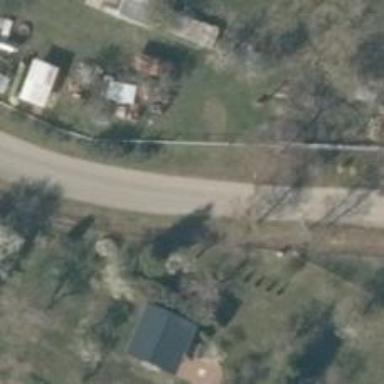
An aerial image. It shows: Residential road.